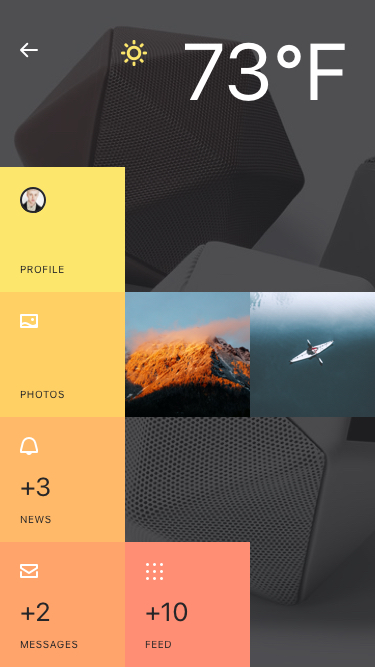
Text in this UI design:
photos
Feed
+10
news
+3
Profile
73°F
Messages
+2